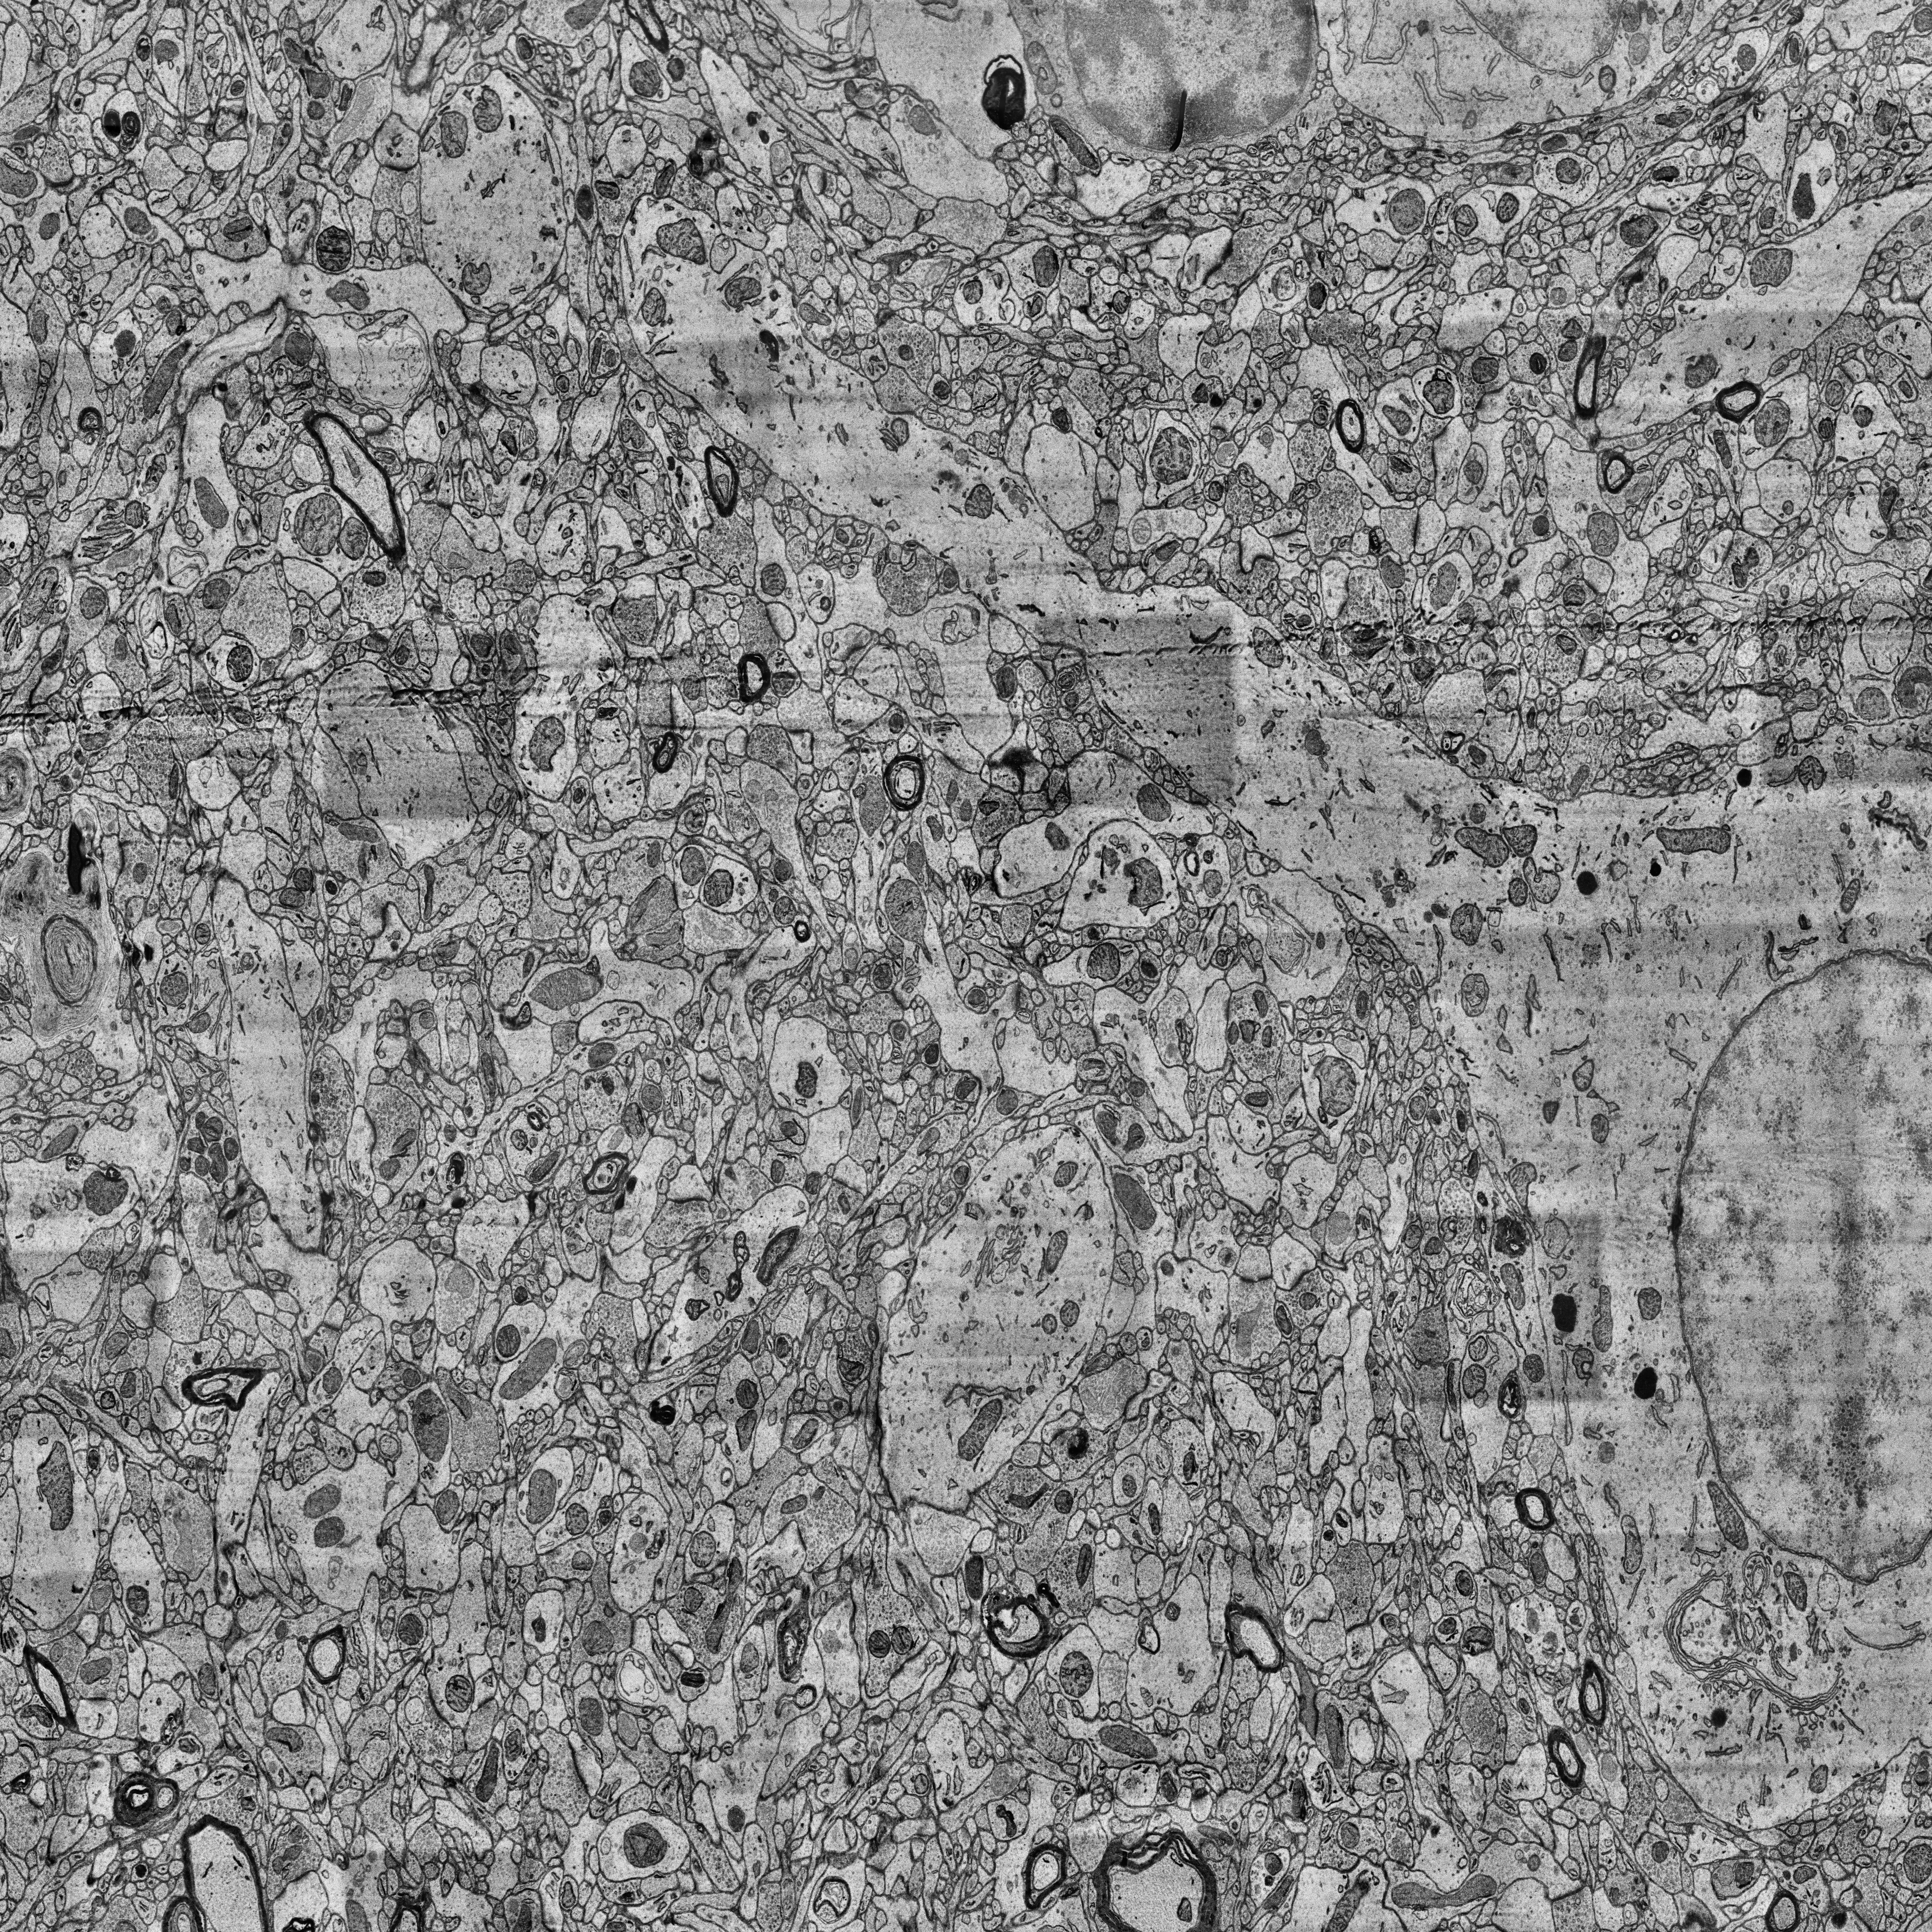
Electron microscopy slice of human cortex tissue
Slice depth (z): 254
Mitochondria instances in slice: 435